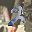
Label: 2